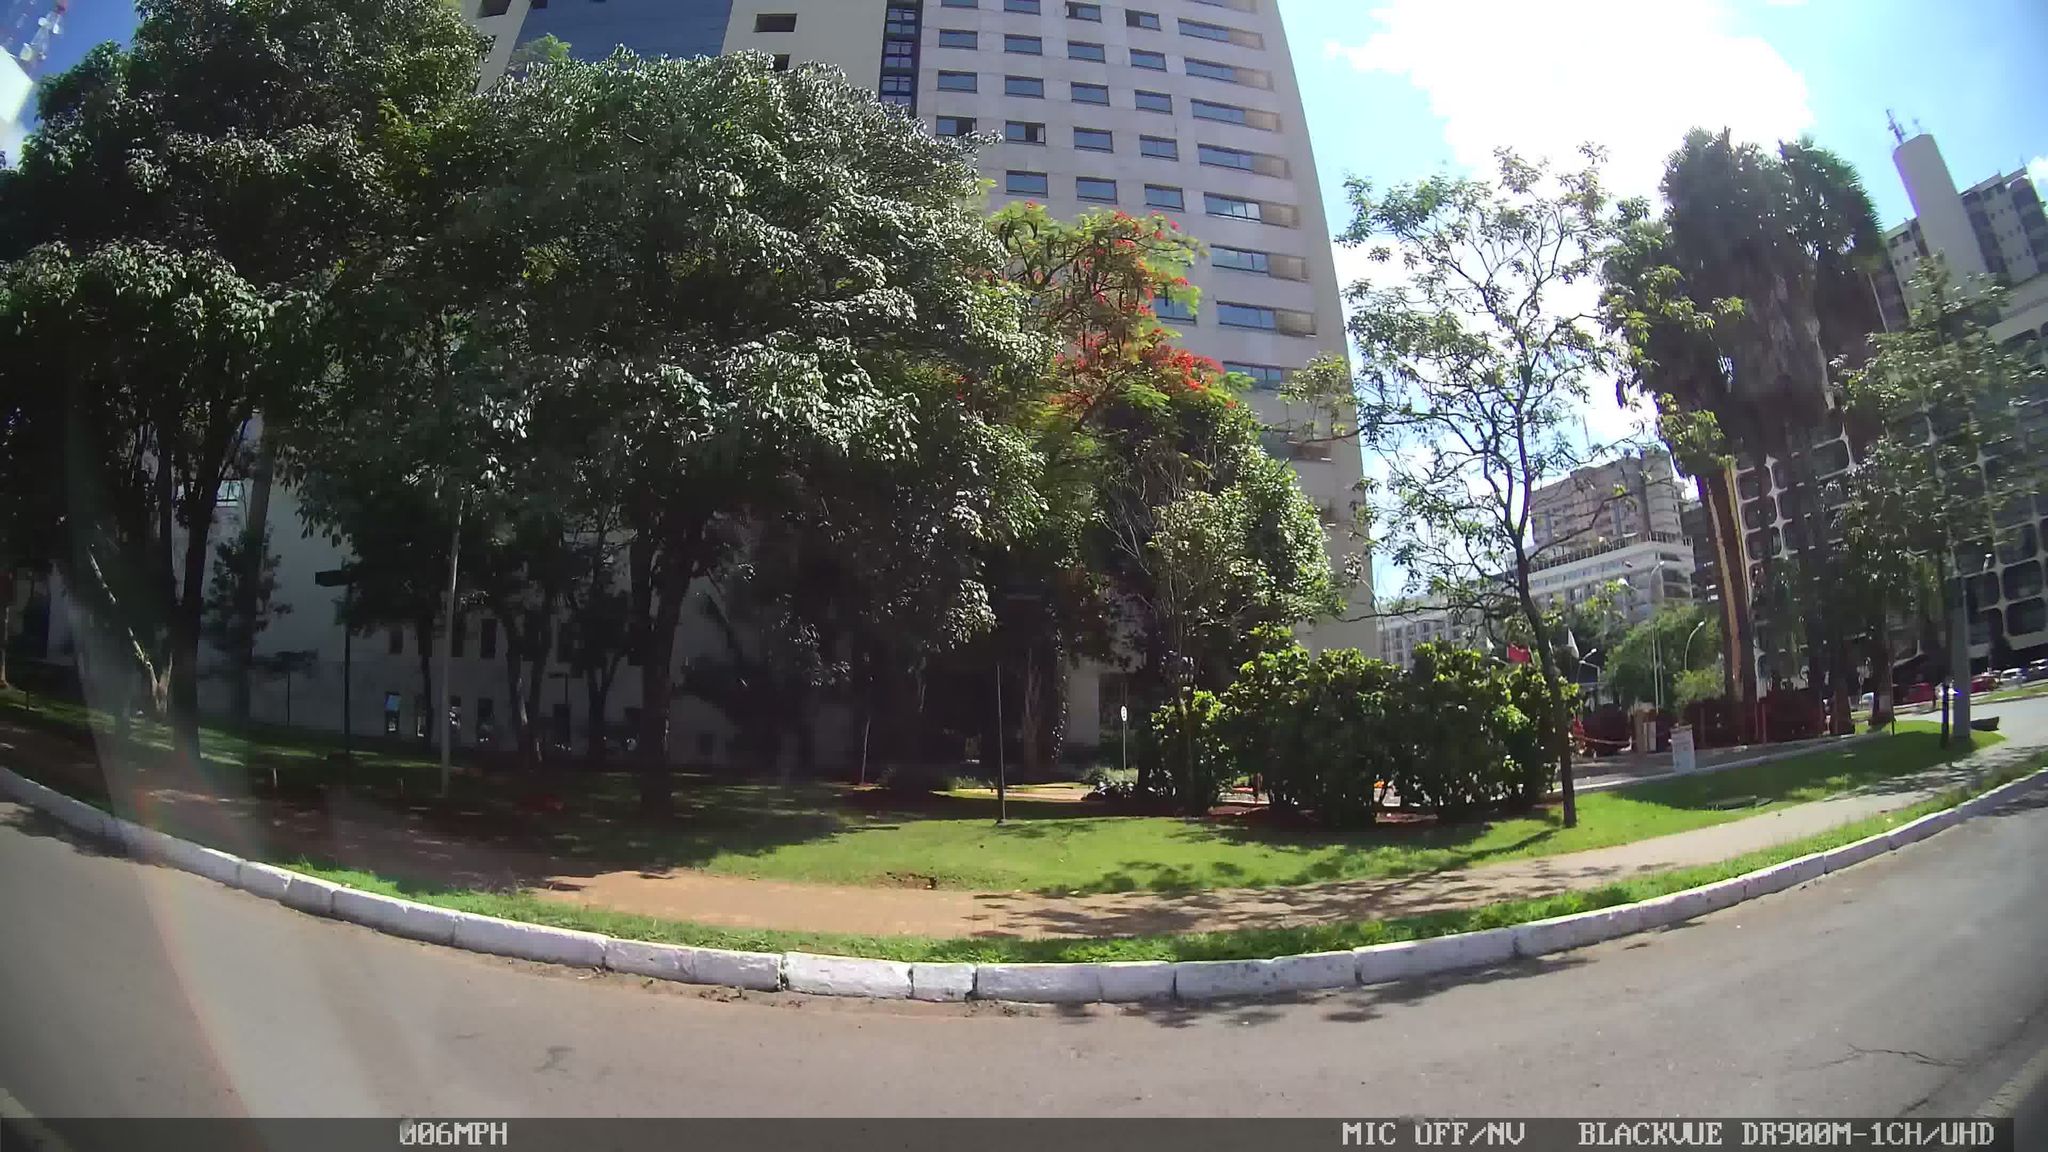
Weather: clear
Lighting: day
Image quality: good
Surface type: driving surface
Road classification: secondary
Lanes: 2
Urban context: low density rural
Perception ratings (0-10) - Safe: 5.68, Lively: 7.23, Beautiful: 9.49, Boring: 6.73, Depressing: 5.74, Wealthy: 5.61